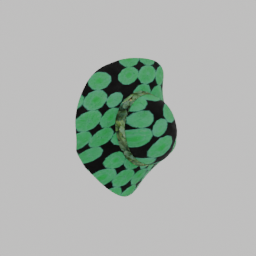
Label: people